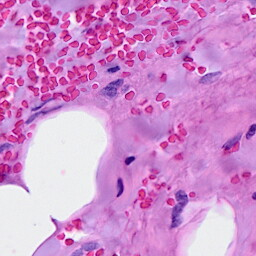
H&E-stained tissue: Breast